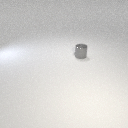
small gray metal cylinder